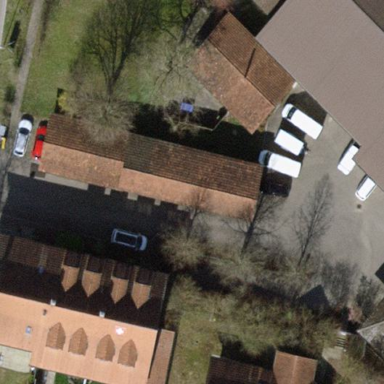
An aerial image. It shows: Office building with gabled roof.